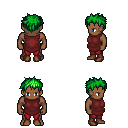
a pixel art fantasy rpg character, male body template, human, dark skin, maroon tunic, red pants, green bedhead hairstyle, brown shoes, four views (front, back, left, right), 2x2 character sprite sheet, small pixel art, hard edges, no anti-aliasing